Aerial crown-view tile of a tropical tree (Barro Colorado Island, Panama), acquired 20250124:
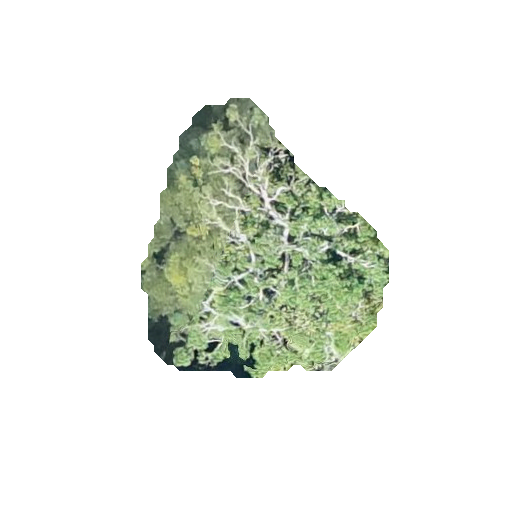
Species: Jacaranda copaia
GBIF accepted scientific name: Jacaranda copaia
Crown area: 71.537 m²